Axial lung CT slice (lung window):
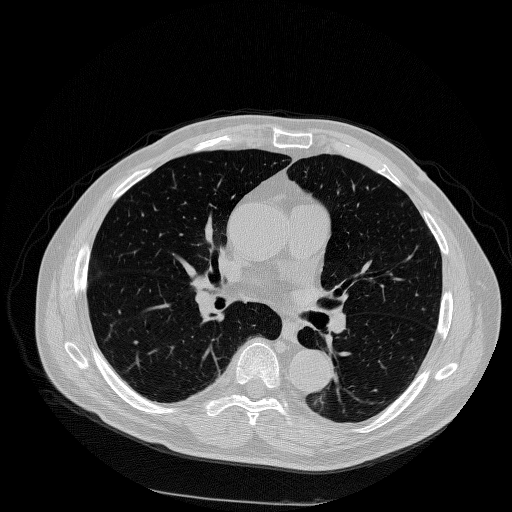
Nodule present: no